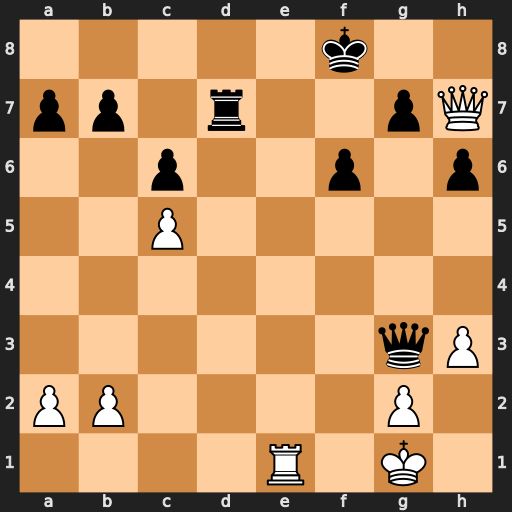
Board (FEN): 5k2/pp1r2pQ/2p2p1p/2P5/8/6qP/PP4P1/4R1K1
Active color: w
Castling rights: -
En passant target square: -
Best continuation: Qh8+ Kf7 Qe8#